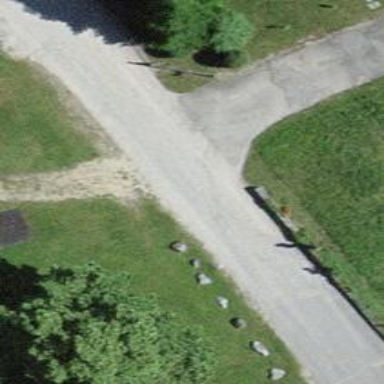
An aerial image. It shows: Unclassified road with grade 2 track type.